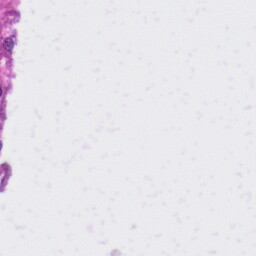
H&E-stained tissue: Liver